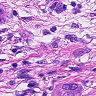
Metastatic tissue present: yes